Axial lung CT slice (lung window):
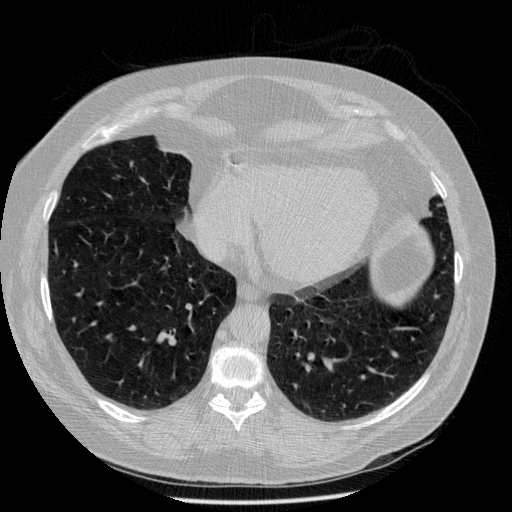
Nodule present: no